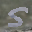
Label: 5